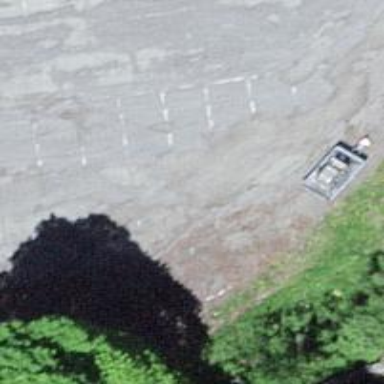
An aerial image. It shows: Asphalt parking aisle road for service vehicles.